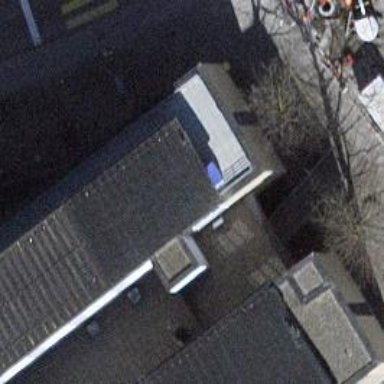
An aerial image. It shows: Restaurant.